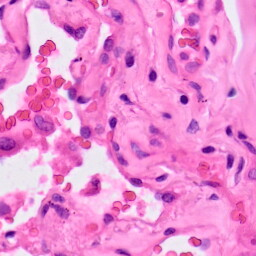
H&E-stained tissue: Lung